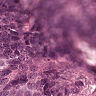
Metastatic tissue present: yes